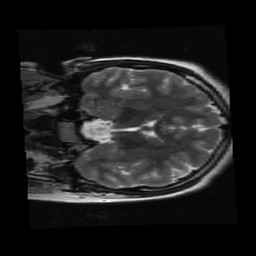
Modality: T2w
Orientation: coronal
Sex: female
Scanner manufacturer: ge
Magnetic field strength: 3 T
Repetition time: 5 s
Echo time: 0.09862 s